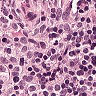
Metastatic tissue present: no